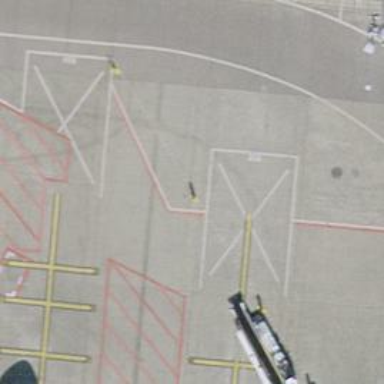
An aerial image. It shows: Airport parking position.